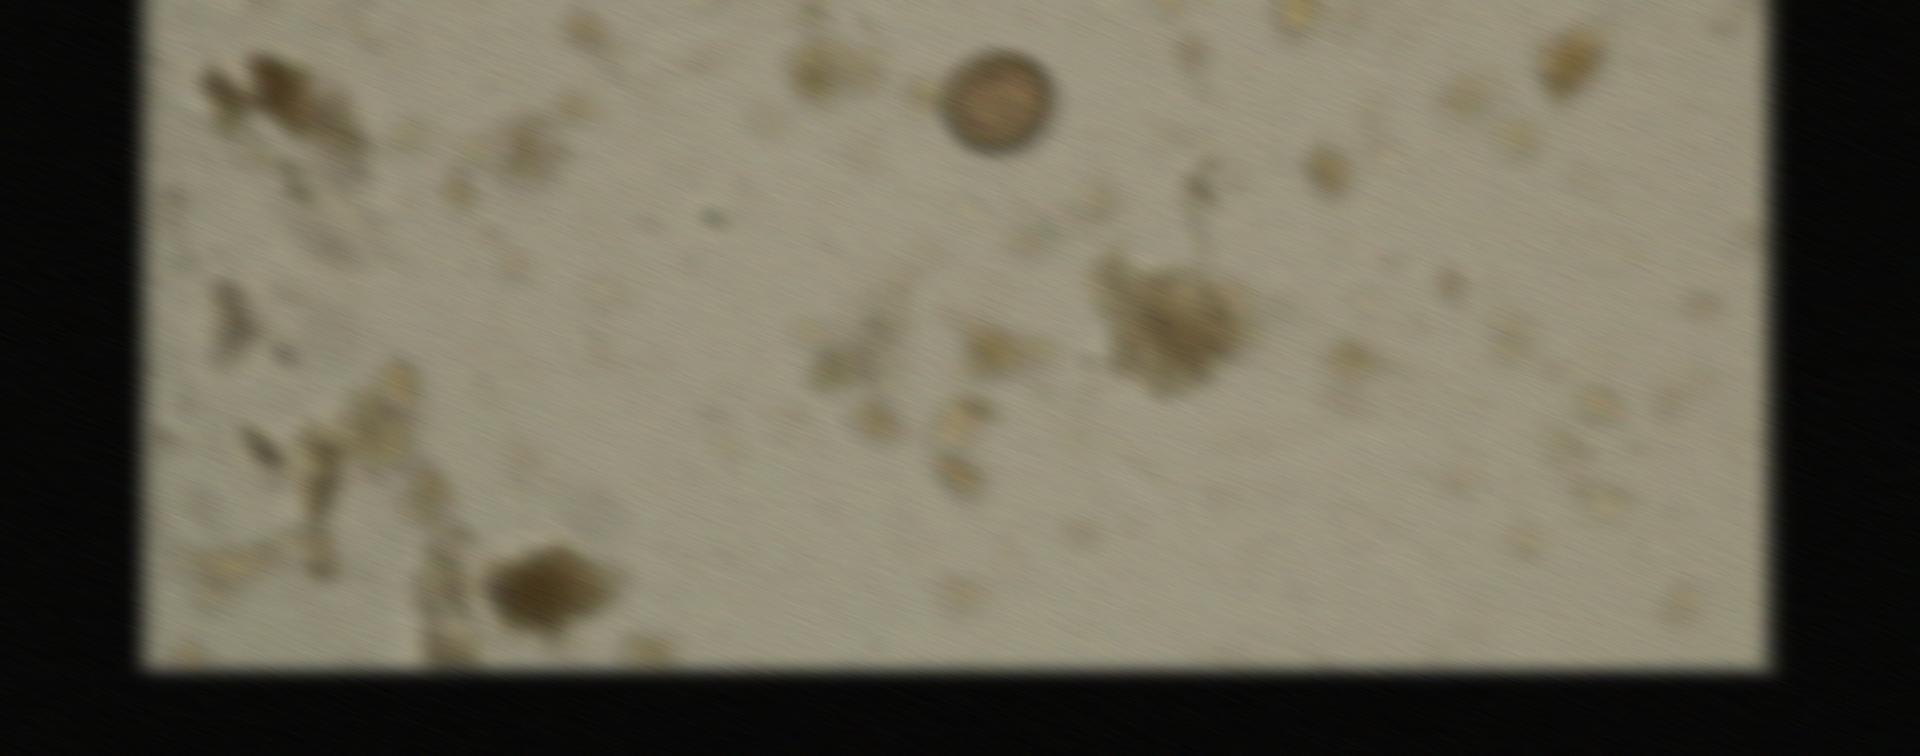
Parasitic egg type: Taenia spp. egg